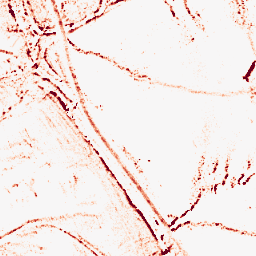
Category: morphological
Decomposition family: morphological_rect
Decomposition parameters: operation: opening
width: 5
height: 5
Upsampling method: bilinear
Upsampling parameters: scale: 8
Upsampling scale: 8